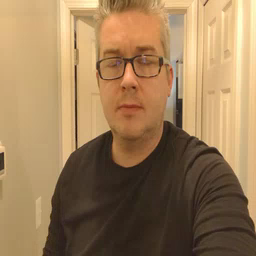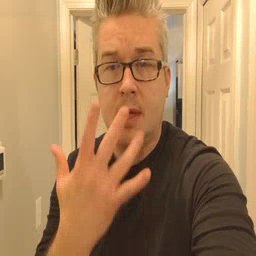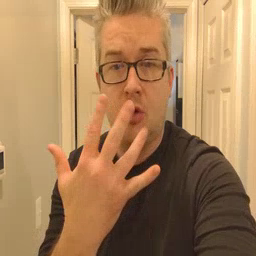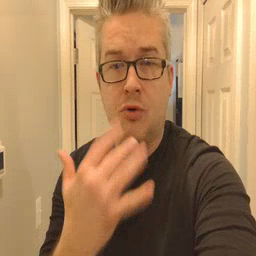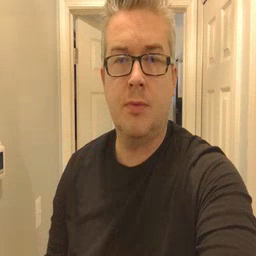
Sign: finger